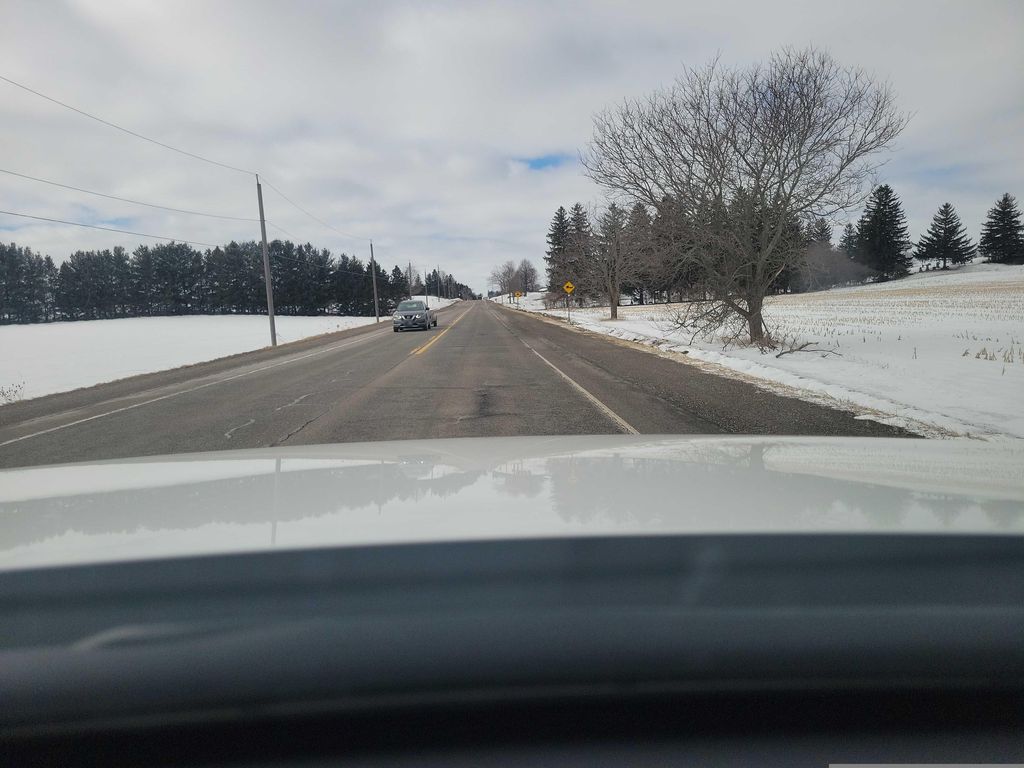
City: kitchener-waterloo